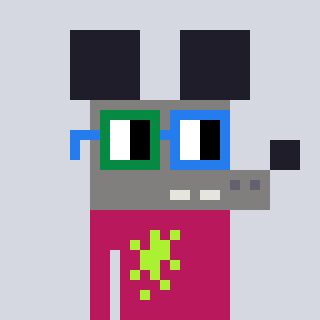
a pixel art character with square green and blue glasses, a mouse-shaped head and a darkpink-colored body on a cool background